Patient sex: F
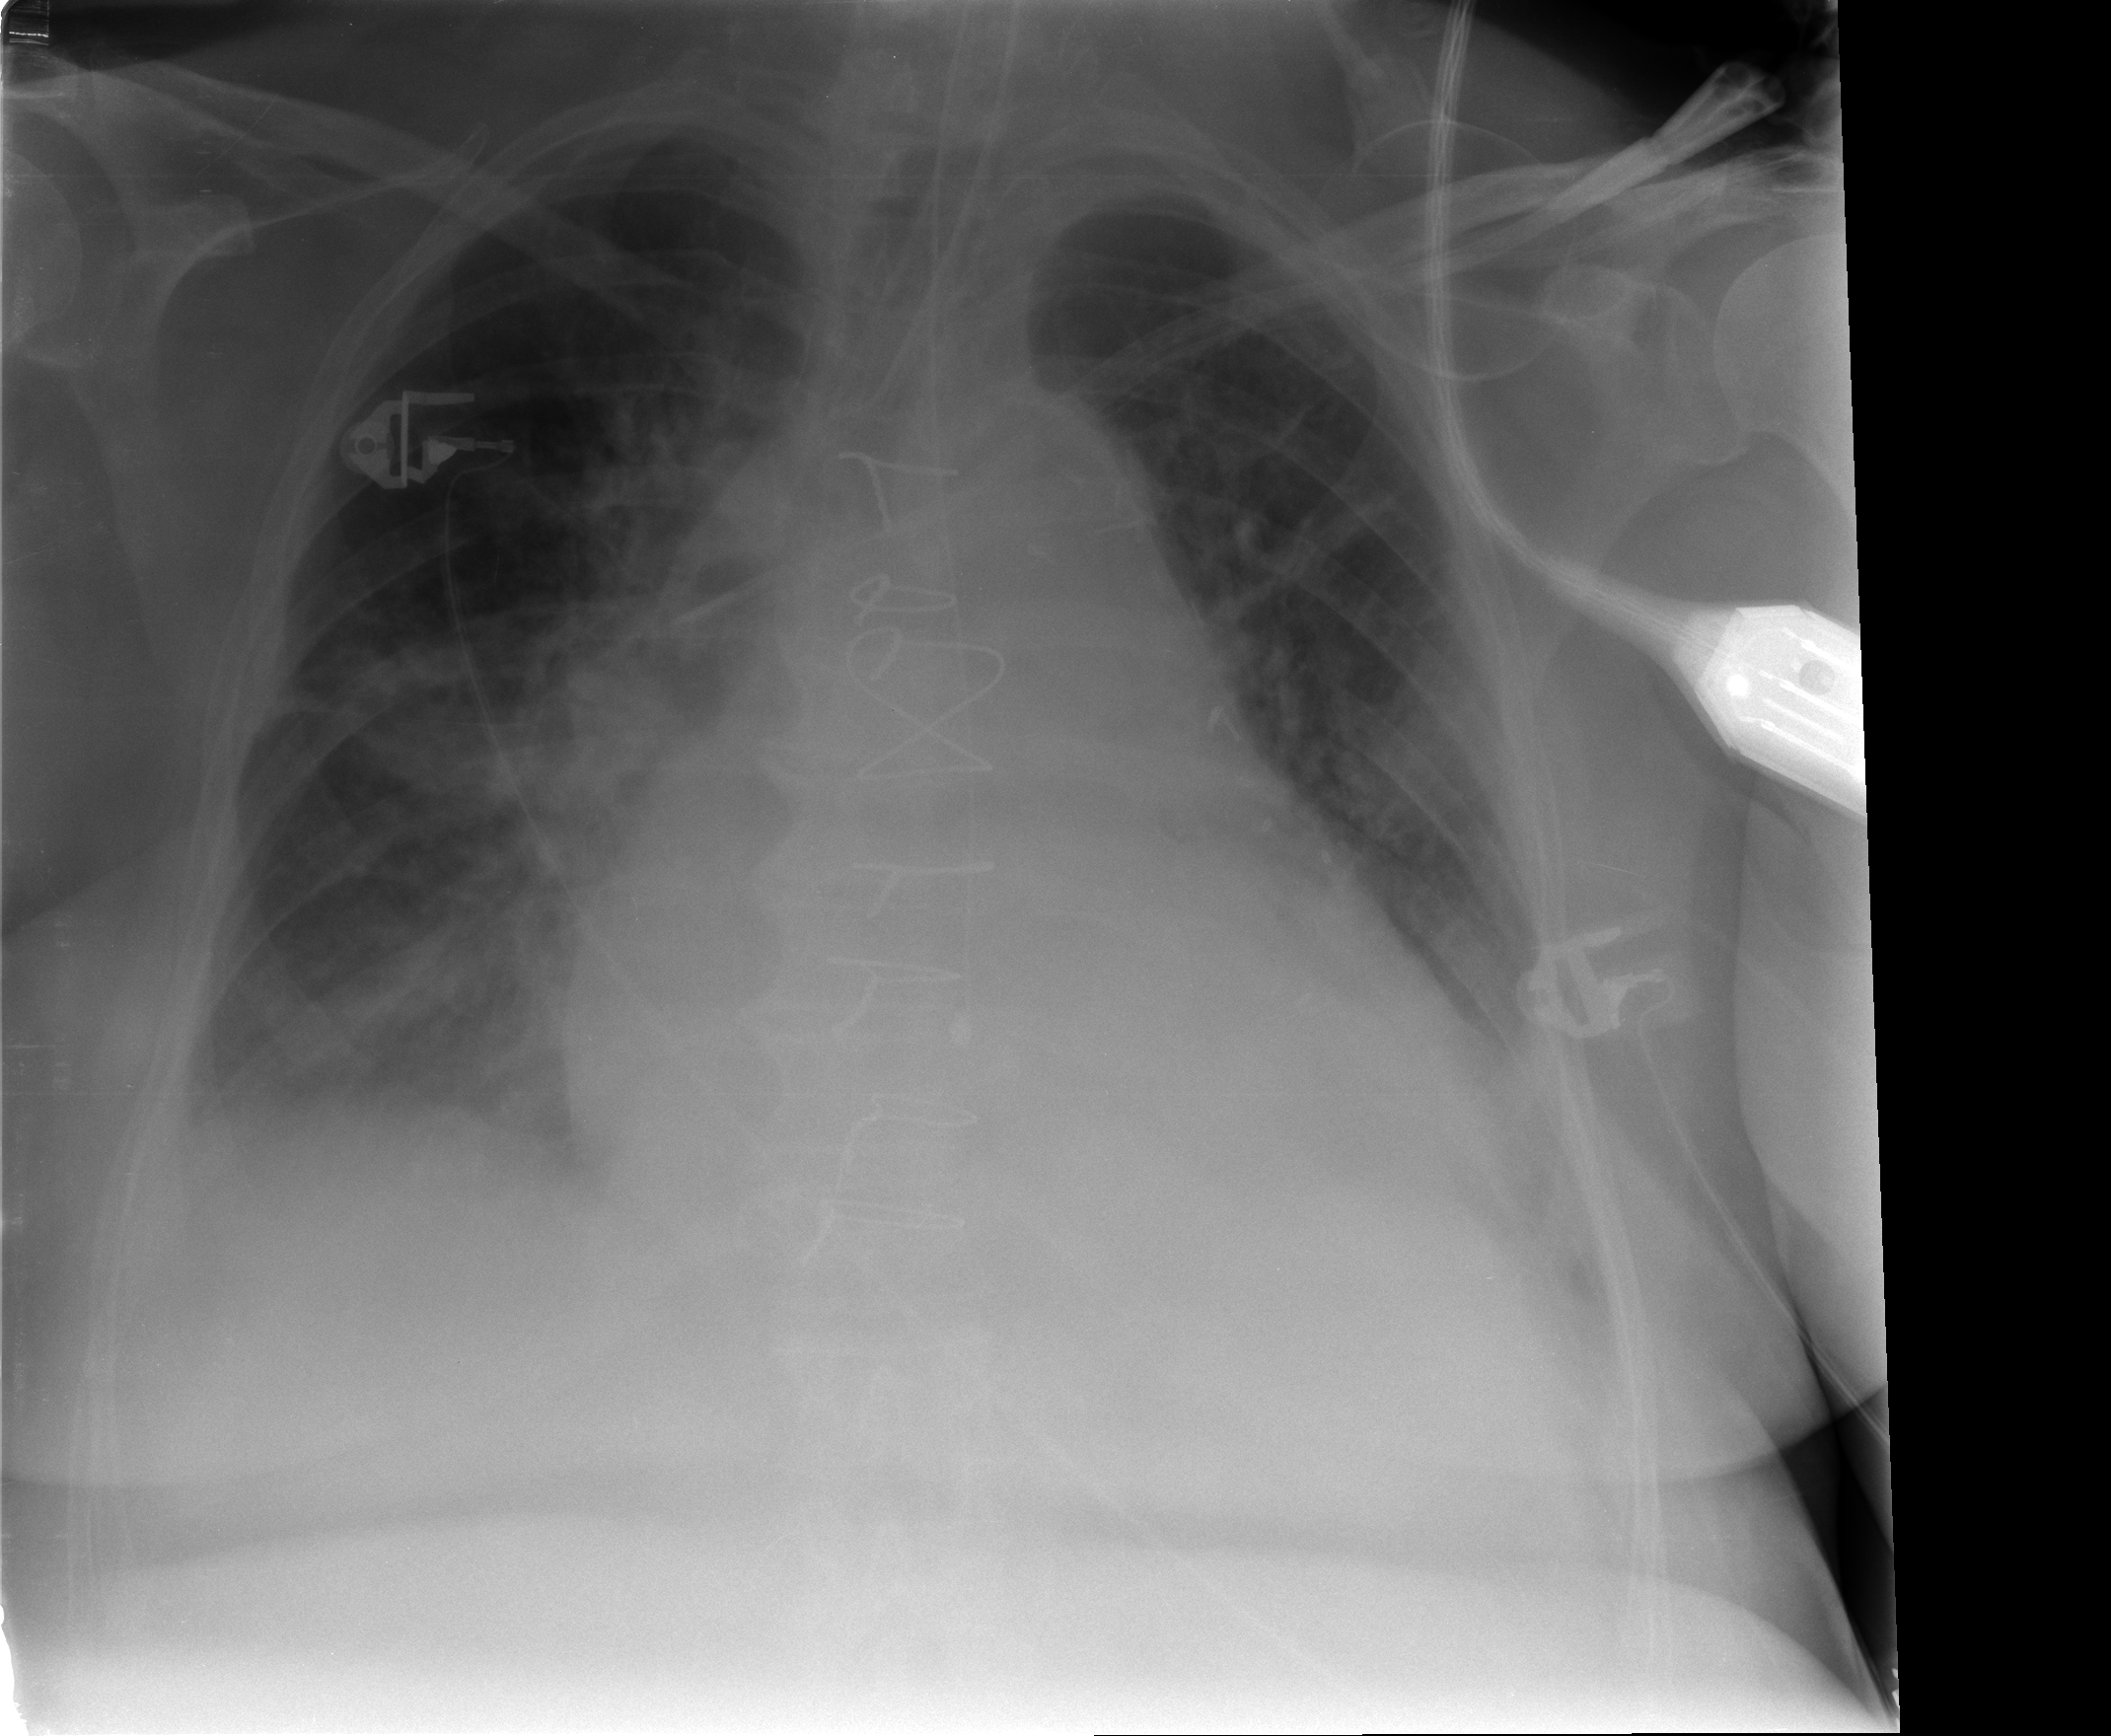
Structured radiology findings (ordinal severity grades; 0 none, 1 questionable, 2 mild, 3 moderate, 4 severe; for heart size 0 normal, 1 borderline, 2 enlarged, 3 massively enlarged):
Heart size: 3
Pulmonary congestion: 3
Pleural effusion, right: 2
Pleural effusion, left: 1
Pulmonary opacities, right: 2
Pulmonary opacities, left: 0
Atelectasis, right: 2
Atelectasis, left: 2